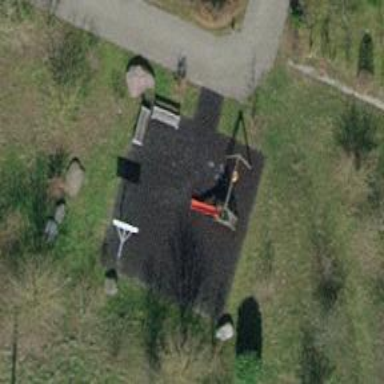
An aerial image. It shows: Playground with slide.